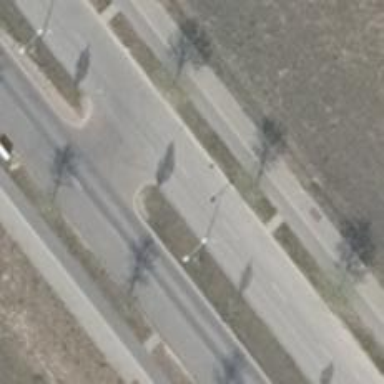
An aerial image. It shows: Asphalt service road.